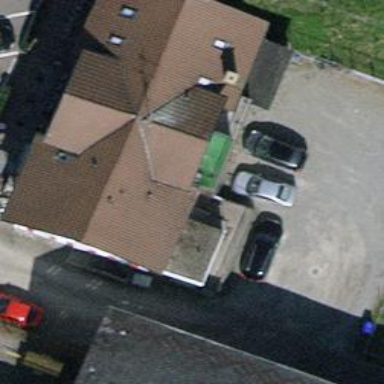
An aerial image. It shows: Restaurant.